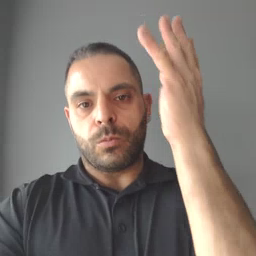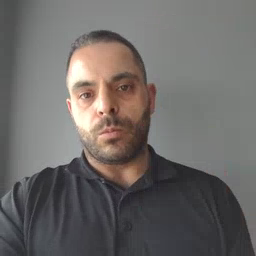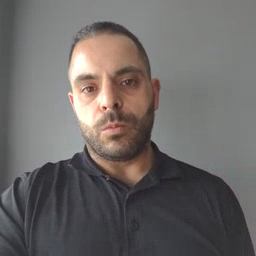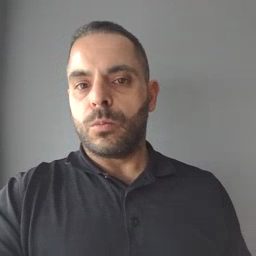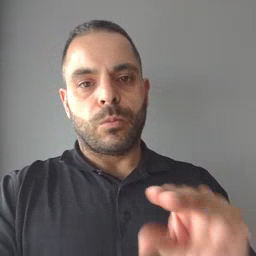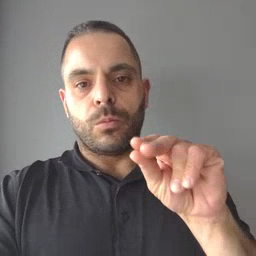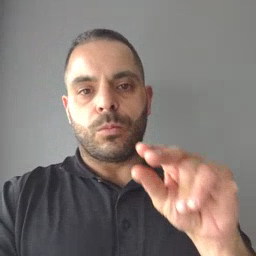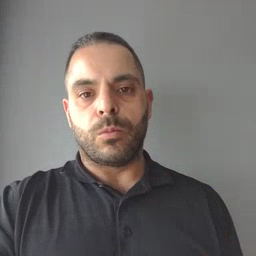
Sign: no